Aerial crown-view tile of a tropical tree (Barro Colorado Island, Panama), acquired 20250715:
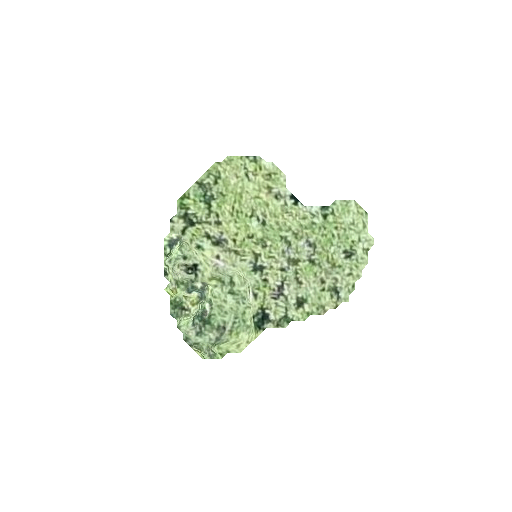
Species: Miconia argentea
GBIF accepted scientific name: Miconia argentea
Crown area: 42.025 m²